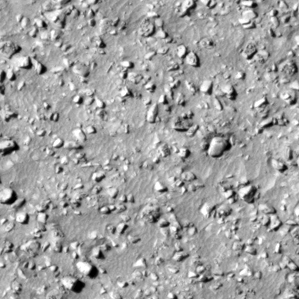
Label: non_frost